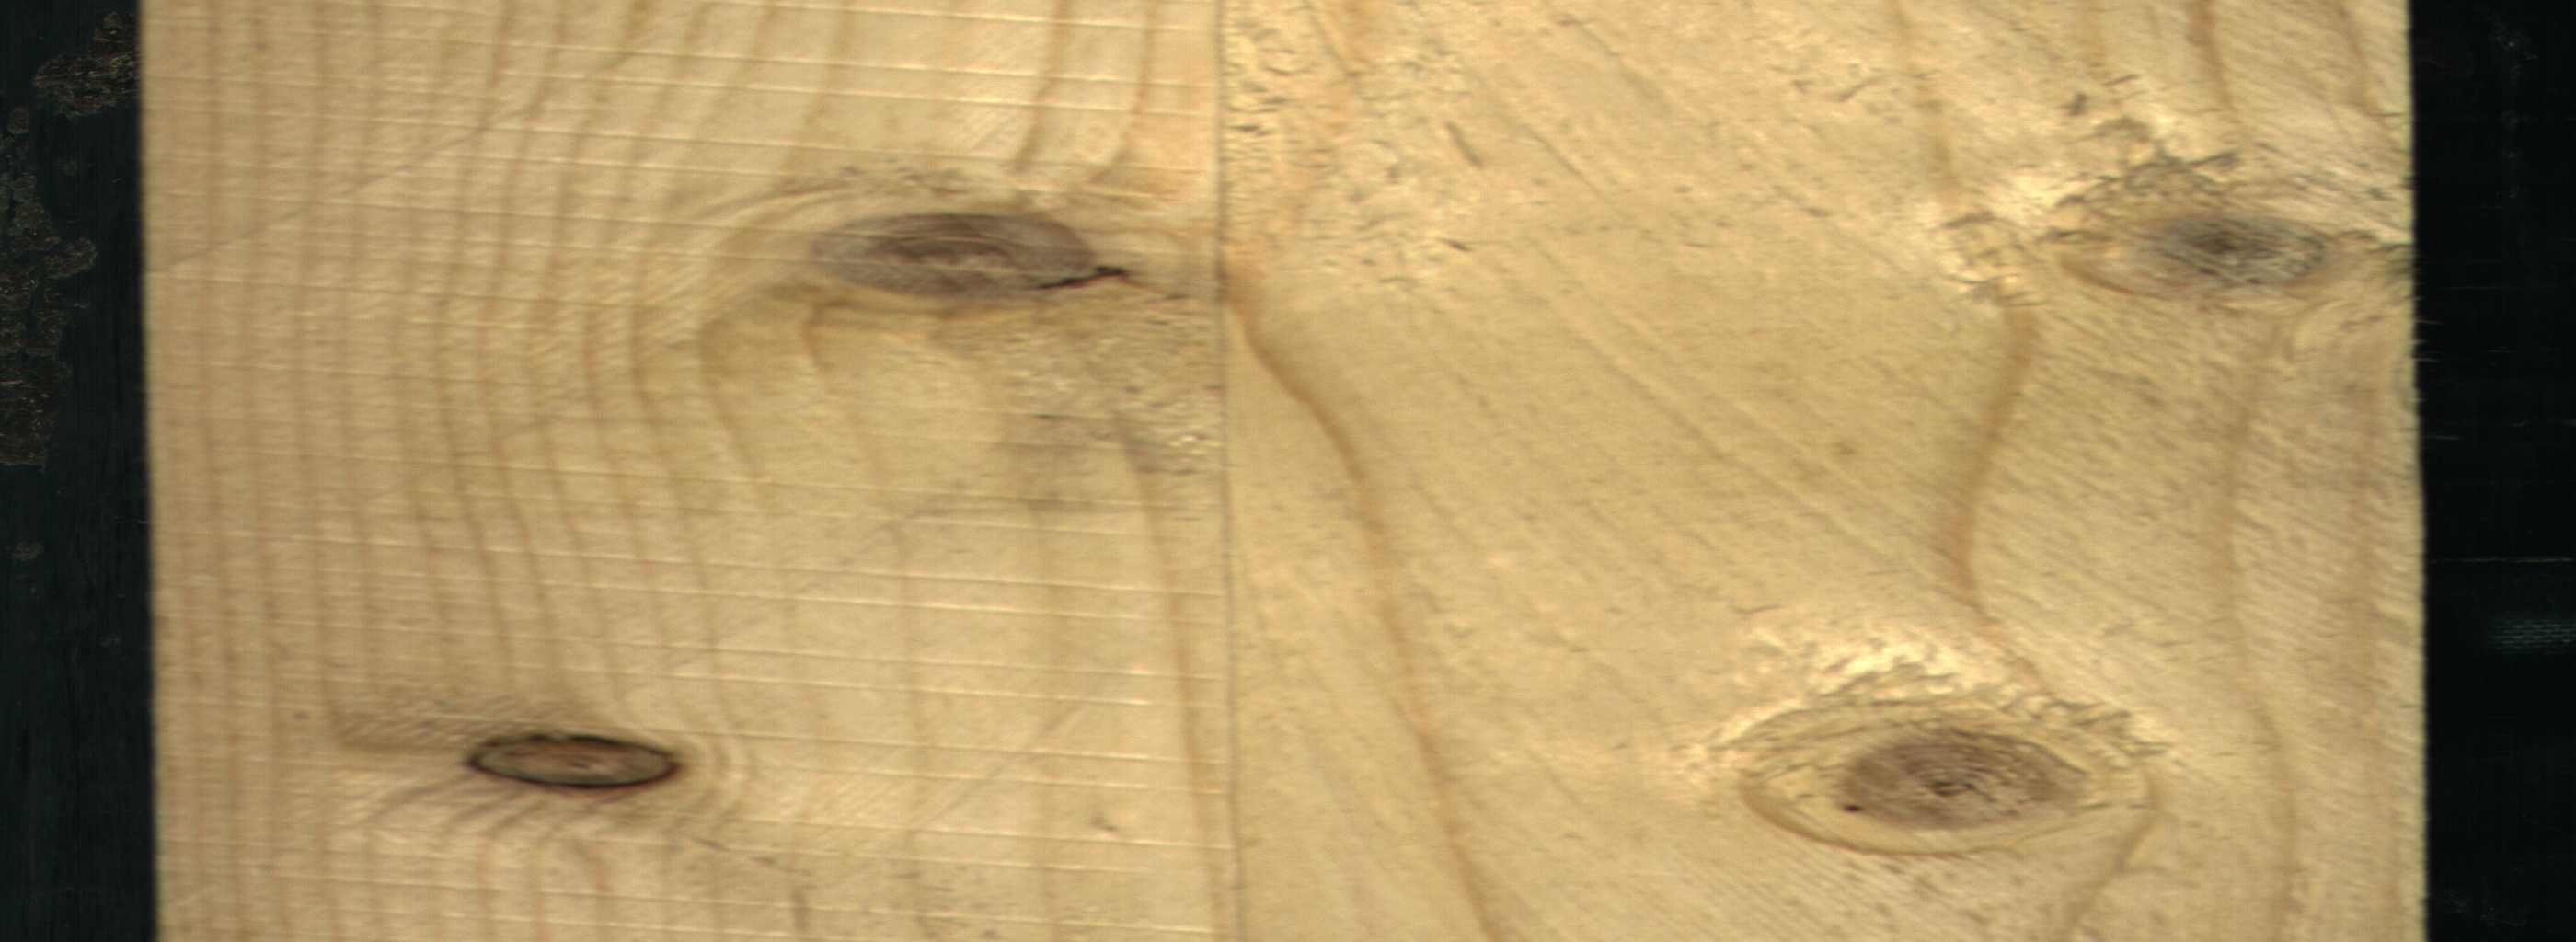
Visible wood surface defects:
Dead_Knot
Live_Knot
Live_Knot
Live_Knot